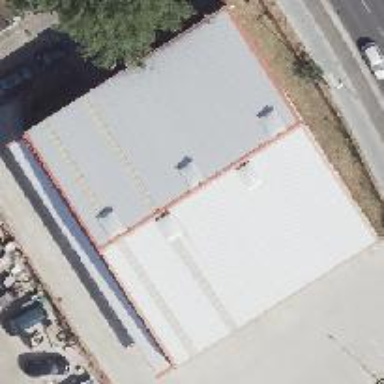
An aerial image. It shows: Gabled roof on retail building.